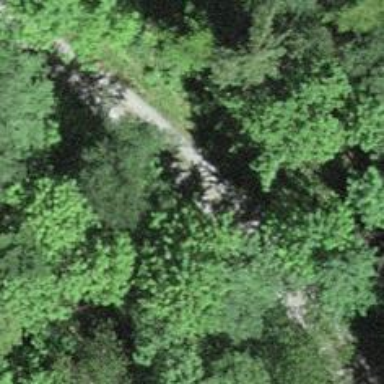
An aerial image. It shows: Gravel track with grade 2 quality.